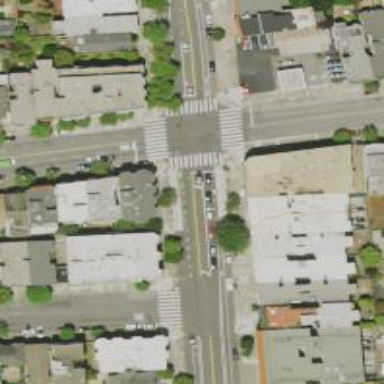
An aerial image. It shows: Asphalt footway with uncontrolled zebra crossing.